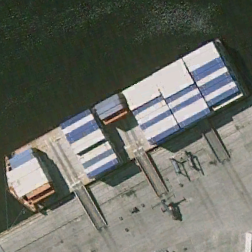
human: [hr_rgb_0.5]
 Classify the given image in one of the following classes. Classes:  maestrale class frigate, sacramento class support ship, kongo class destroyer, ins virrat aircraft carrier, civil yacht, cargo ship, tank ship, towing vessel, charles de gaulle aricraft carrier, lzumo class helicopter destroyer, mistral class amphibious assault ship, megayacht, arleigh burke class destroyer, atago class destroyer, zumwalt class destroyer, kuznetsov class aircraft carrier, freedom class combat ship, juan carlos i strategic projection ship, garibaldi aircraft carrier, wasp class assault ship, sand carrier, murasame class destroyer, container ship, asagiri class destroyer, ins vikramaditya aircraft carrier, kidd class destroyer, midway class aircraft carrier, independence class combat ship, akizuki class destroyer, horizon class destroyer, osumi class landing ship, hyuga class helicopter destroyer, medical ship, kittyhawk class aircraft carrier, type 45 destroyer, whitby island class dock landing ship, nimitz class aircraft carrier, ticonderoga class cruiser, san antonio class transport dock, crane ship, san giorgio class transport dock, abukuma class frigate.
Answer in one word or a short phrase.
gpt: Container ship